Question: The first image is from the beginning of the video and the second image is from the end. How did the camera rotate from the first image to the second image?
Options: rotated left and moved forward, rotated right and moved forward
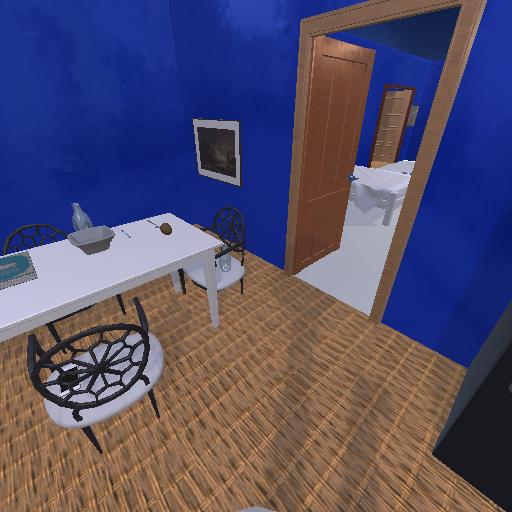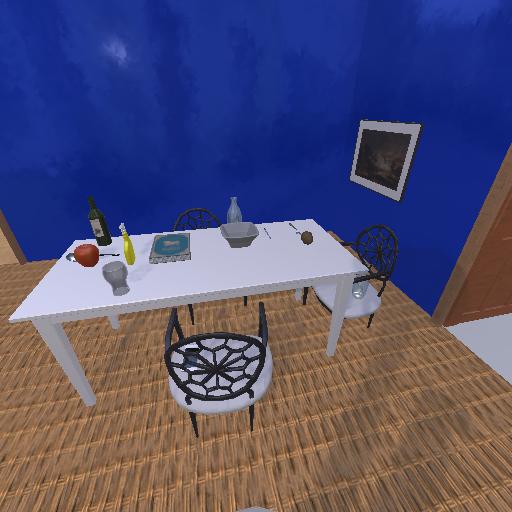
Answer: rotated left and moved forward